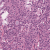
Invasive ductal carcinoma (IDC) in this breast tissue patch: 1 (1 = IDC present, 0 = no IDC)